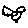
Label: bird